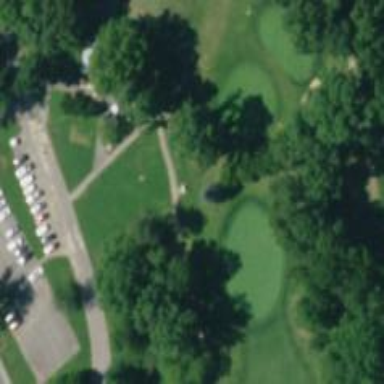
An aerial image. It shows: Footway that serves as golf path.